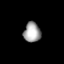
Tissue: prostate
Cell type: Fibroblasts
Senescence score: 0.7648
Nuclear area (px): 331
Mean DAPI intensity: 161.68